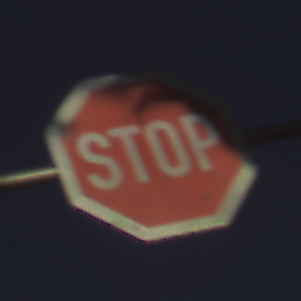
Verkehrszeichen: Stop
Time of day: SunriseSunset
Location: Outdoor (Nature)
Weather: Clear
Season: NotSpecified
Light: Natural